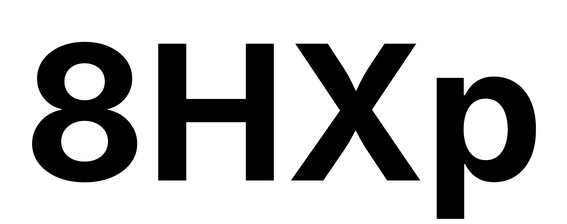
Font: Inter_Bold